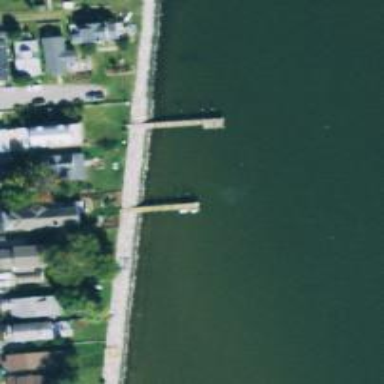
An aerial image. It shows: Man-made pier.